Interaction volume radius: 10 \u00c5
Interaction volume height: 40 \u00c5
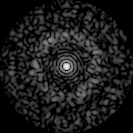
Disorder parameter: 0.837